Question: For the past few months my app engine app has run with 2 instances no problem. Occasionally I have upped this to 4 or 5 to account for heavy usage.
Then all of a sudden the number of instances shot up yesterday, reaching 250 before I maxed out my $25/day maximum budget and for the next 6 hours seved 503. Then it magically started serving again.
It is now running fine again with 2 instances.
Unfortunately the outage came while I was fast asleep in NZ and I only noticed the unusual behavior on the instance chart this morning.

There have been NO traffic spikes in the last 24 hours. And there did not appear to be anything unusual in the logs that would have caused a spike to 250 instances.
At the time the instances started rising (-20hr on the chart) I did deploy an "alpha" version of my app, which FAILED to complete. I rolled it back, then redeployed and it worked fine the 2nd time. Could something to do with the failed deployment have caused this massive spike?
Any other ideas as to what I can do to work out what went wrong?
I have been using GAE for over 2 years and never had anything like this occur. It is quite worrying!
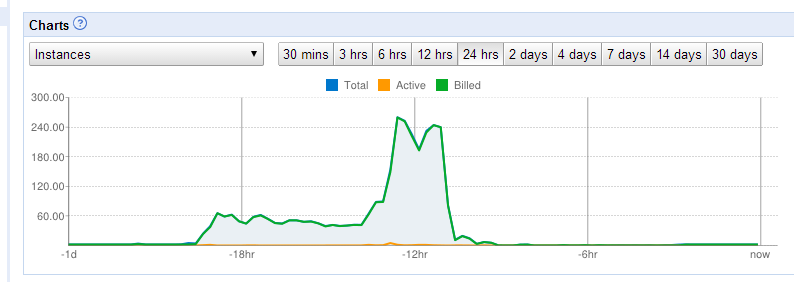
Answer: Im adding this as an answer as many people don't read the comments on the question.
The same thing happened to our app, it was an issue on App Engine's side apparently:
<URL>